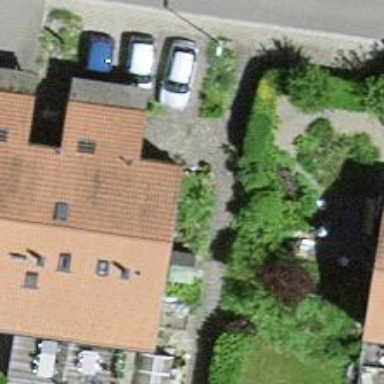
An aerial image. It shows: Paved footway.